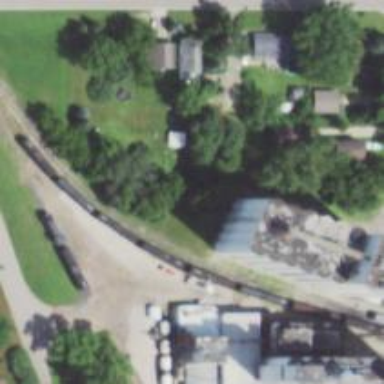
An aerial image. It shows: Silo.